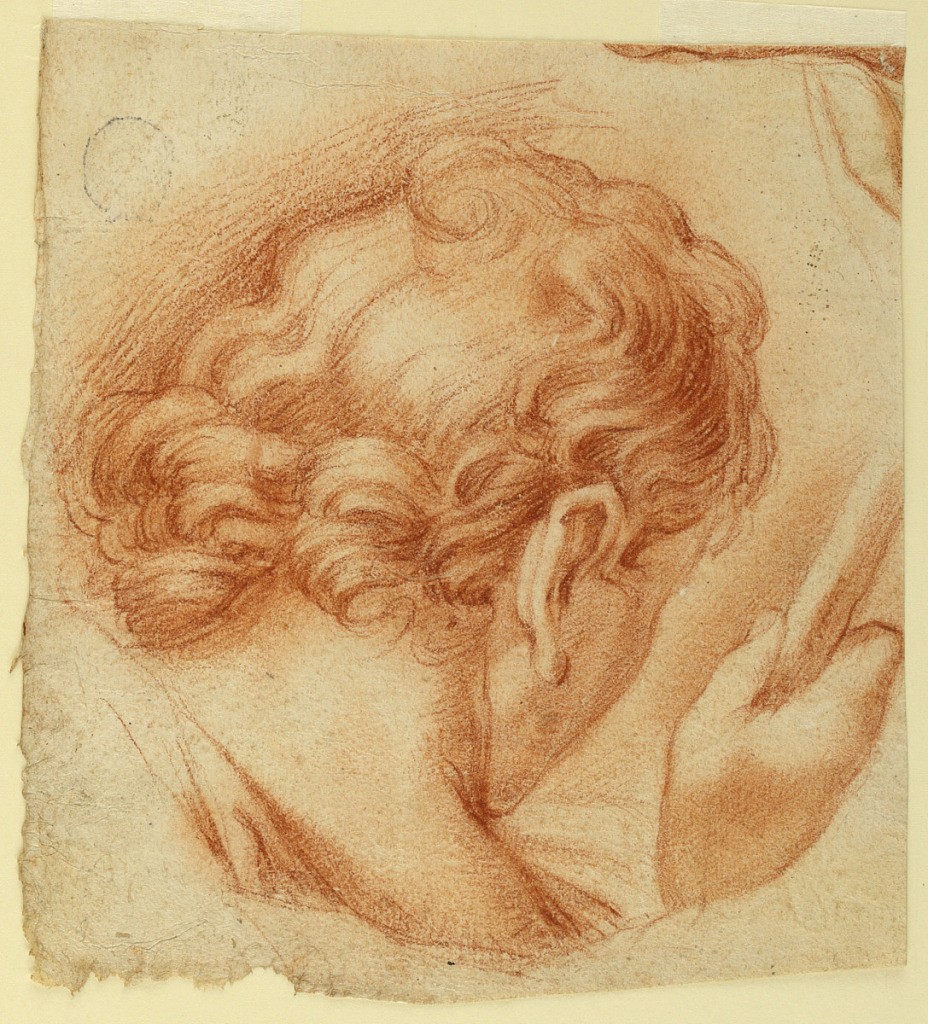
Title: Study of the Back of a Young Man's Head and Raised Right Hand
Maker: The Baltimore Museum of Art
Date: early 18th century
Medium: Red crayon on paper
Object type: Drawing
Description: Vertical rectangle. Taken from or intended for a composition, putting into view only a part of the hand. Seen from the right side, behind. Above in the right corner,